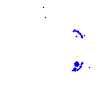
Particle: pion